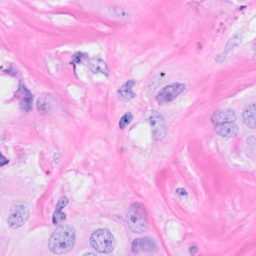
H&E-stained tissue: Breast